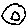
Label: circle